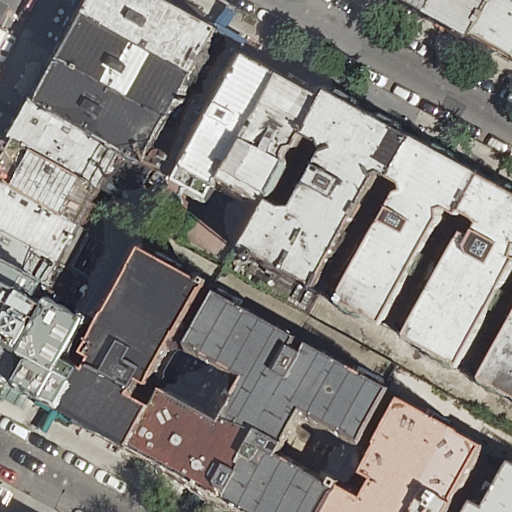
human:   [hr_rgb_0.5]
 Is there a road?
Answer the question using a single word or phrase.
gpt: yes

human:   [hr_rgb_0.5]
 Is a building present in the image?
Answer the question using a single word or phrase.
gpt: yes

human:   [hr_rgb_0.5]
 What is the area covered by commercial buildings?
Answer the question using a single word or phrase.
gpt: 0m2

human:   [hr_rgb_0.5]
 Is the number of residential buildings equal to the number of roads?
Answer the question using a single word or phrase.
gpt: no

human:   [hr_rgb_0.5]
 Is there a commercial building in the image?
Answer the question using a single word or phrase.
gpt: no

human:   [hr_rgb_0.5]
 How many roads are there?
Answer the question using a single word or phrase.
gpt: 3

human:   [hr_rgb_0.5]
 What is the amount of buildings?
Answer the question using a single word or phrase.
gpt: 22

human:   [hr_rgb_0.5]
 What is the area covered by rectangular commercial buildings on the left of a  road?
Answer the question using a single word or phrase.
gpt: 0m2

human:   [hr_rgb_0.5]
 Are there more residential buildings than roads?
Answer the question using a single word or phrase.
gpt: yes

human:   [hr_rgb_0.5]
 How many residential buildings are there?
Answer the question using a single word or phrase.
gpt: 22

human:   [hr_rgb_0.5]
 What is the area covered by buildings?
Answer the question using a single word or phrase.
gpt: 5732m2

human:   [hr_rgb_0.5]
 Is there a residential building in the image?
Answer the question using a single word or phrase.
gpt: yes

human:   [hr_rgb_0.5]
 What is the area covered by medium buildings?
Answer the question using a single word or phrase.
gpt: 3054m2

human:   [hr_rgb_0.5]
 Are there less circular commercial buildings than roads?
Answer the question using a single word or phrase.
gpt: yes

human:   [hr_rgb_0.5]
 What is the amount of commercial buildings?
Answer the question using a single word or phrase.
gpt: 0

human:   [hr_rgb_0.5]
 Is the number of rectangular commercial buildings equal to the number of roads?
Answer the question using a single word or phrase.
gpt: no

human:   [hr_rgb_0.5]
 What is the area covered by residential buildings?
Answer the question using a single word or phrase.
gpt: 5732m2

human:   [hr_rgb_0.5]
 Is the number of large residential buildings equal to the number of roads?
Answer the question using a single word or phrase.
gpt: yes

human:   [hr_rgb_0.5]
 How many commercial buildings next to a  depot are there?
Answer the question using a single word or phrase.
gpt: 0

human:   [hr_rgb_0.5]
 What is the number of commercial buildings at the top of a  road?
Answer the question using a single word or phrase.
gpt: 0

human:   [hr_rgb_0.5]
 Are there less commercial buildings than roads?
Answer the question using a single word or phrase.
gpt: yes

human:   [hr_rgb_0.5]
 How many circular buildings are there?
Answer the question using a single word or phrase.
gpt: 0

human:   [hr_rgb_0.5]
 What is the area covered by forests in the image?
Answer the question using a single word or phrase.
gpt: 0m2

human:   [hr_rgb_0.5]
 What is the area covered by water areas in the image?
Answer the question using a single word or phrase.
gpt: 0m2

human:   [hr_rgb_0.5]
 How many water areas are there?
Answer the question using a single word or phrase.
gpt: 0

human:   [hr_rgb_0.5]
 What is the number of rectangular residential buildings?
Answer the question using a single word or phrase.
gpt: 12

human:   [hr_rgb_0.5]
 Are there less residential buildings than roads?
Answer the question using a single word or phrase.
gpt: no

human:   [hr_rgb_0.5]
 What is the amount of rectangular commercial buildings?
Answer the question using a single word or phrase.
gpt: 0

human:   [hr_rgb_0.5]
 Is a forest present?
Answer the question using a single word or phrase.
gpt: no

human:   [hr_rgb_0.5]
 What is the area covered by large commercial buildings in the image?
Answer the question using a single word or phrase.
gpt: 0m2

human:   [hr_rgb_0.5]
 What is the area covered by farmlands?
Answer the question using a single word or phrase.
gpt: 0m2

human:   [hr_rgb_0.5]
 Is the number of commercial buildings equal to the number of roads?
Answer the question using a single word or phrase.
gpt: no

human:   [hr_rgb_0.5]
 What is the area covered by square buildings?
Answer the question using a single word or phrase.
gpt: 0m2

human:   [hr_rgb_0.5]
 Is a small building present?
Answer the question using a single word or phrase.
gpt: yes

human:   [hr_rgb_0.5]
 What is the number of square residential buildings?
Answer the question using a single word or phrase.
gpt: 0

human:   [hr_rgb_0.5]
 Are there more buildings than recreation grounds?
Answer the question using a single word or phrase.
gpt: yes

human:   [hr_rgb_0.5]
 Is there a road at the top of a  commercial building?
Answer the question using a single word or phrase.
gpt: no

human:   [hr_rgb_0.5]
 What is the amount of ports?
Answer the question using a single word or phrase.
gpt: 0

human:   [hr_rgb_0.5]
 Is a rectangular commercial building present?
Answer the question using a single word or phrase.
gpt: no

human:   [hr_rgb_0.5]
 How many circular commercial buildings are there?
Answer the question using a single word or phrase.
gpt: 0

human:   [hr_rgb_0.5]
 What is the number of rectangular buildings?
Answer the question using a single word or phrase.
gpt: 12

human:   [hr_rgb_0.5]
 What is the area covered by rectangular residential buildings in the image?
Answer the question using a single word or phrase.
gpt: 1360m2

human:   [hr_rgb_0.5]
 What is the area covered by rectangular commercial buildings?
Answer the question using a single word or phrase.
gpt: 0m2

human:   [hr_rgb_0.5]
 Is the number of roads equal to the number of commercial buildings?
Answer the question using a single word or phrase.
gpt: no

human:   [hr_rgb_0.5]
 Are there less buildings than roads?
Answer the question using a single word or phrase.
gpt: no

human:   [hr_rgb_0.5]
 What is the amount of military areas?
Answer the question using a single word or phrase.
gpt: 0

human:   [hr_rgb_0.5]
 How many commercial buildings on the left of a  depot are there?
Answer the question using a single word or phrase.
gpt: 0

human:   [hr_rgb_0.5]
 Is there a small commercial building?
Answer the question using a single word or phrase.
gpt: no

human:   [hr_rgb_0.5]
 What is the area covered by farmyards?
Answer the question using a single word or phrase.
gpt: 0m2

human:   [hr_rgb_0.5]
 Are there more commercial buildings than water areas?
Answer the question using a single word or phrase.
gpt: no

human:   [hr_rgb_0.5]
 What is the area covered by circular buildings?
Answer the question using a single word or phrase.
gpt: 0m2

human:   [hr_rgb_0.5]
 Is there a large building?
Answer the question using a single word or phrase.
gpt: yes

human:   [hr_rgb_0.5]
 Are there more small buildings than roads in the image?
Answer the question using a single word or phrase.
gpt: yes

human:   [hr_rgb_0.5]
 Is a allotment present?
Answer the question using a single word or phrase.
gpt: no

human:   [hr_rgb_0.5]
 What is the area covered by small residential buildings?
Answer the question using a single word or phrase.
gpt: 416m2

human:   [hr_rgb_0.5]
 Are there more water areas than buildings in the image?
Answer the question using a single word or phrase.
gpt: no

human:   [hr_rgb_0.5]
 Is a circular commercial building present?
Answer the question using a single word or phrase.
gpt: no

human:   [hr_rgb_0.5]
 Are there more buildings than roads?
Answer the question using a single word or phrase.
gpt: yes

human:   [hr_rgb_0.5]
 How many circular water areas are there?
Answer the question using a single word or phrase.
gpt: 0

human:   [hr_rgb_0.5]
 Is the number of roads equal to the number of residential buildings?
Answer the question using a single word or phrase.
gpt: no

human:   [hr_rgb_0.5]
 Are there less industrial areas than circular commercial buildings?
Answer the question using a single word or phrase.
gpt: no

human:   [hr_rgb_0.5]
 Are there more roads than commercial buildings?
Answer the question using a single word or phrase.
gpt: yes

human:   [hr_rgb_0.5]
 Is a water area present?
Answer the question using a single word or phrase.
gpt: no

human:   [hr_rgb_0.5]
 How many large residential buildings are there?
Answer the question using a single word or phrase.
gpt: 3